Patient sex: F
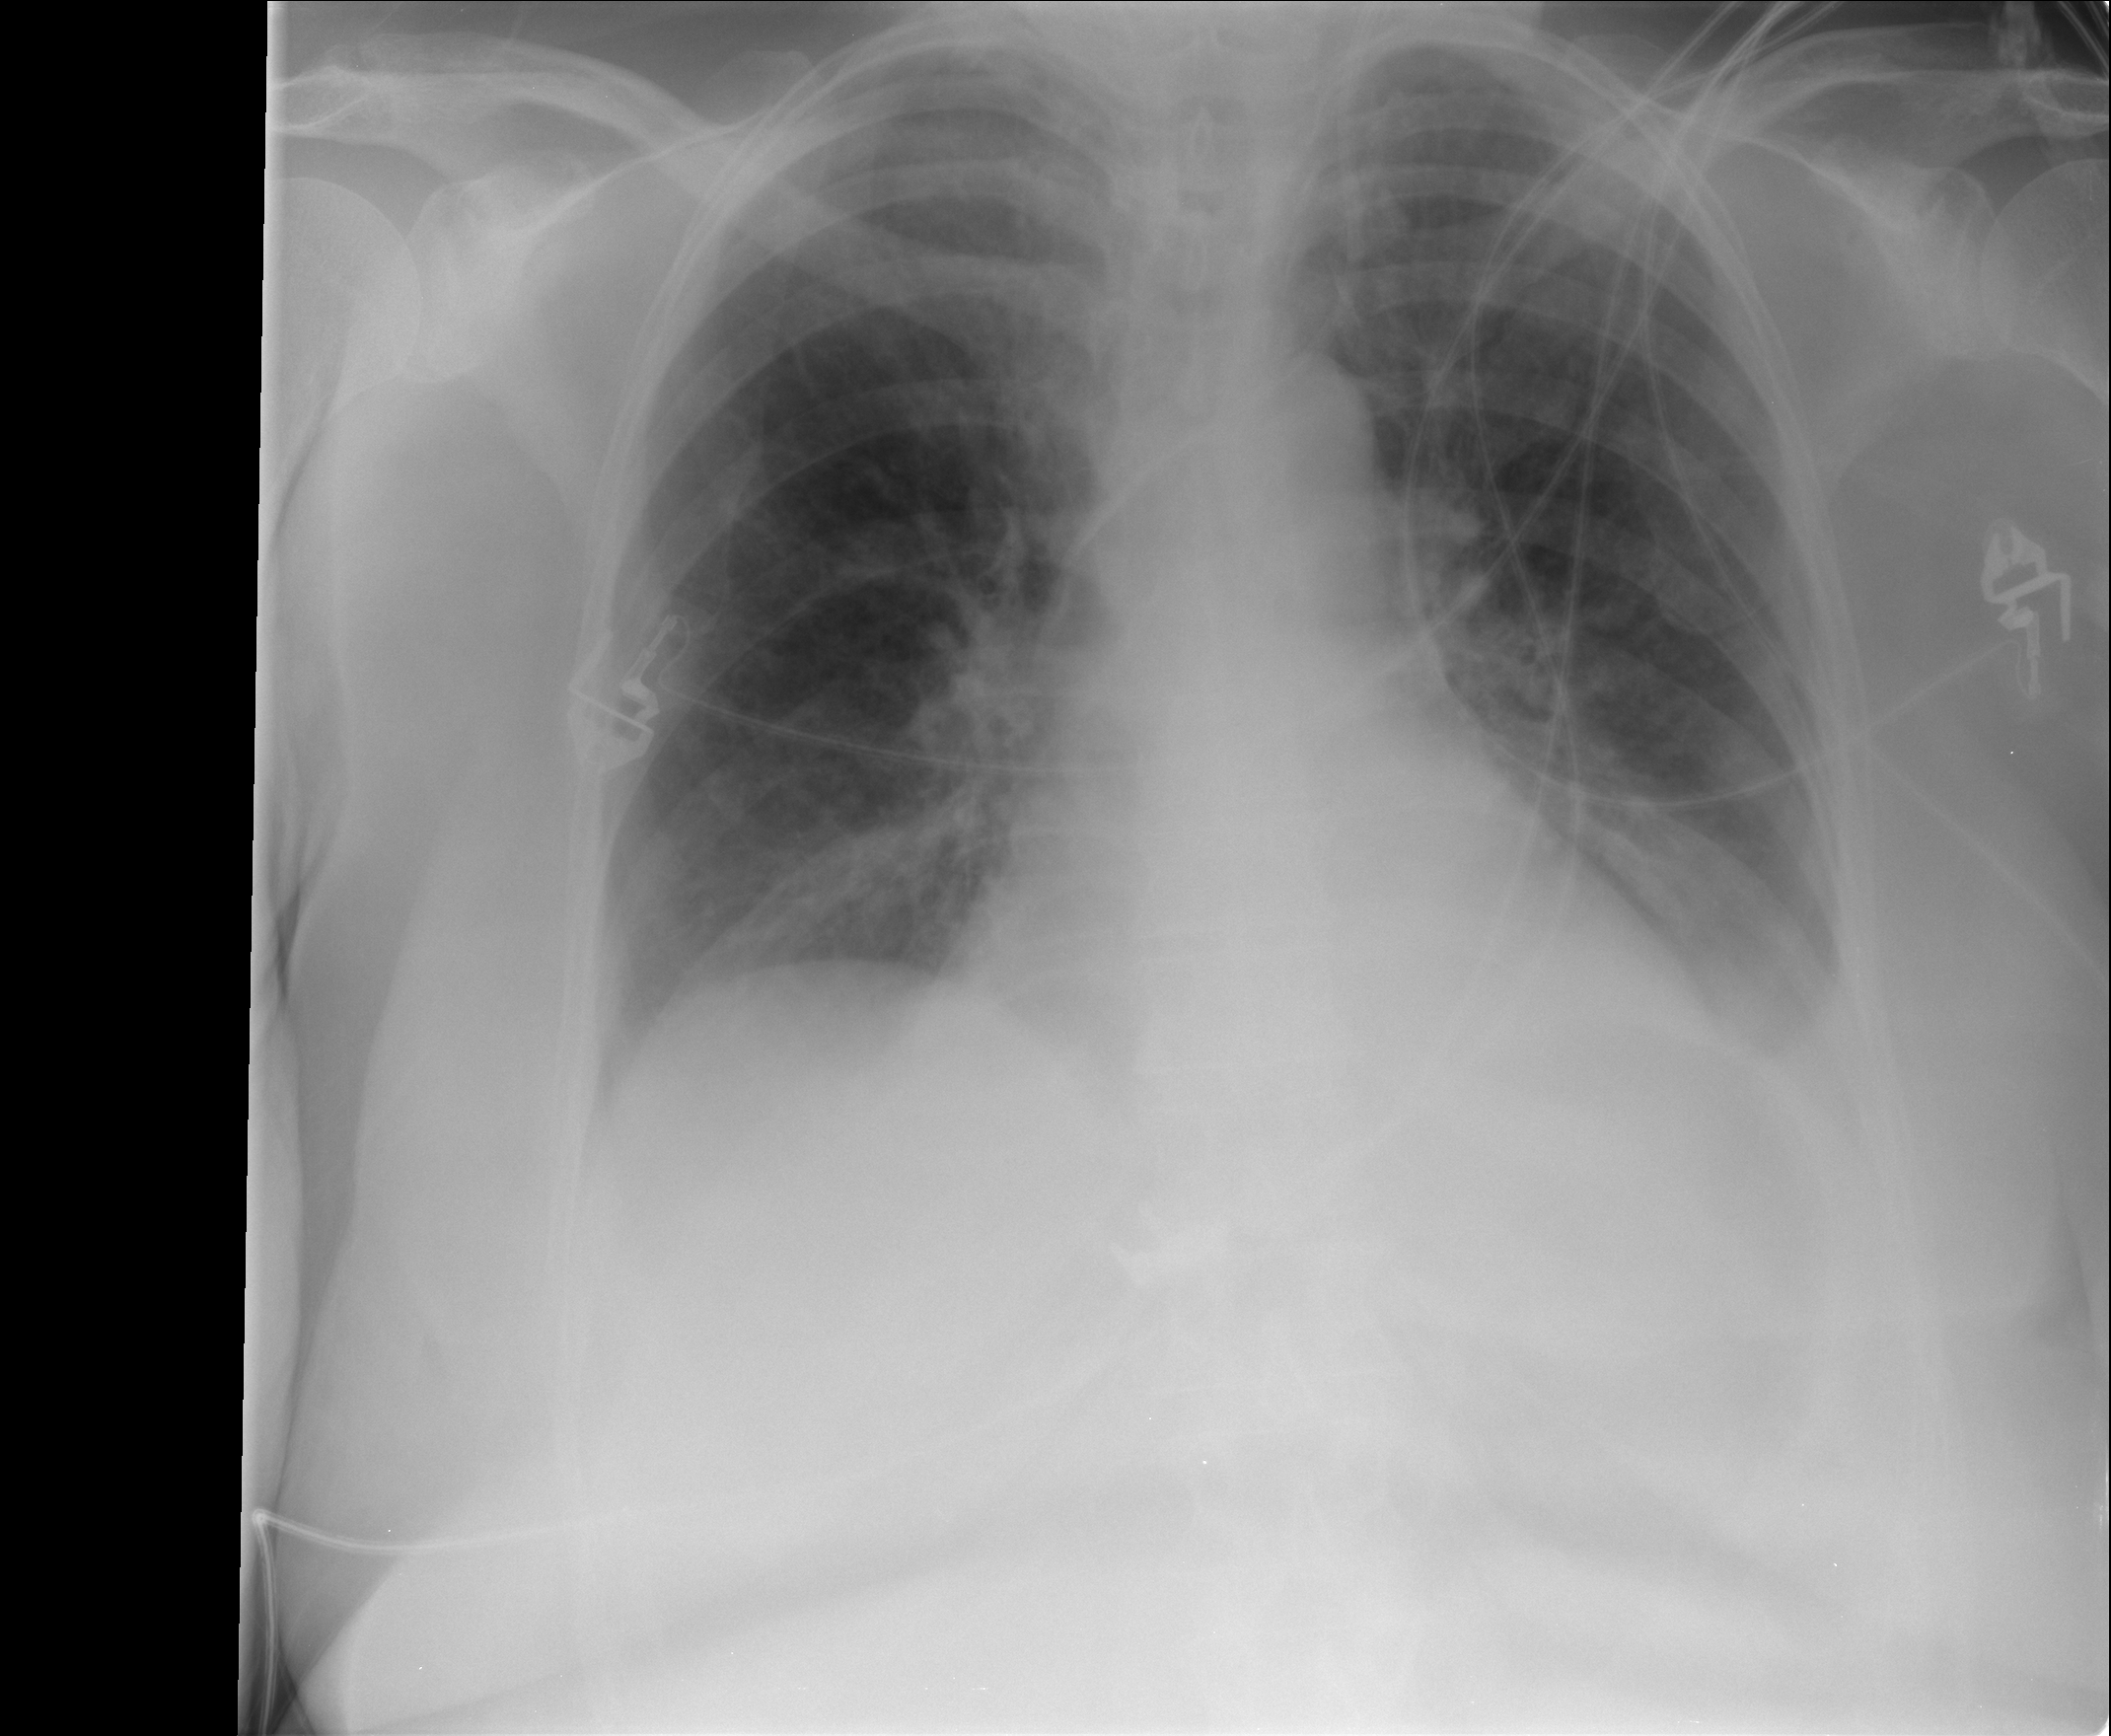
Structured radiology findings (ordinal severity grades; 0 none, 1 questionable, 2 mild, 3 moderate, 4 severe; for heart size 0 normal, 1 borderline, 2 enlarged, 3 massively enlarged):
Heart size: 2
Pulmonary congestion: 2
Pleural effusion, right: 1
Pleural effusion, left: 2
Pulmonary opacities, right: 1
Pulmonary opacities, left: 1
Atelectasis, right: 1
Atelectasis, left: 2